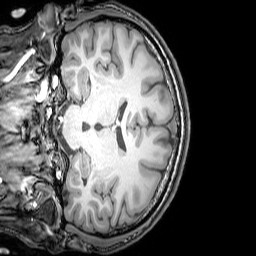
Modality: T1w
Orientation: coronal
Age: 24
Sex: male
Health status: healthy
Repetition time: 0.081 s
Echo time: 0.037 s